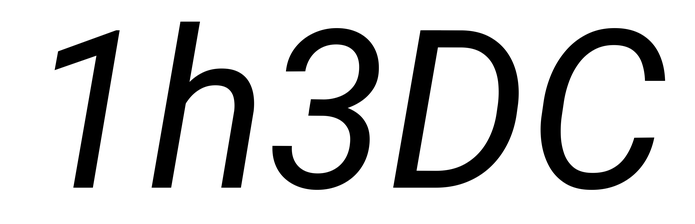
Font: Roboto-Italic_Italic